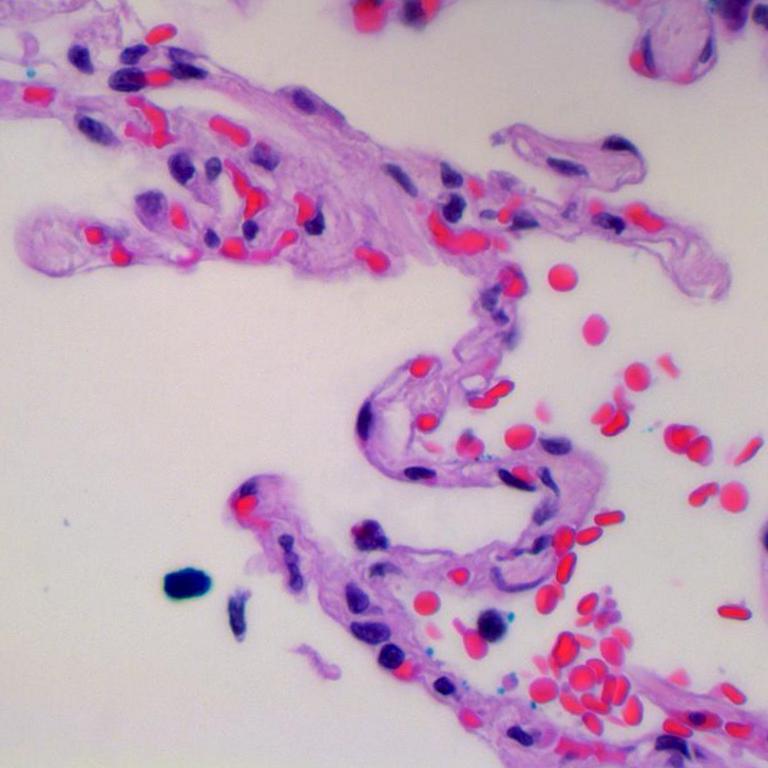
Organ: lung
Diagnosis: benign